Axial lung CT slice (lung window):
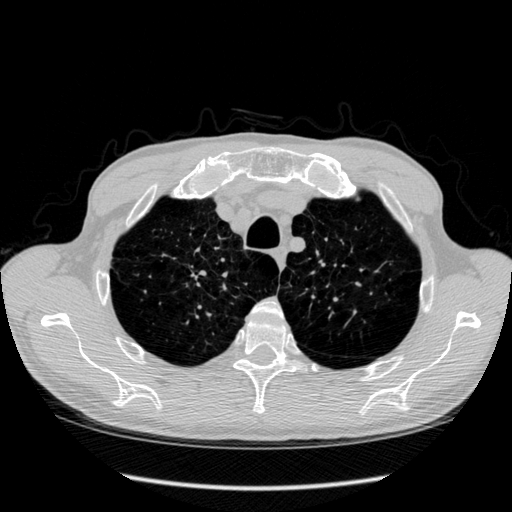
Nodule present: no